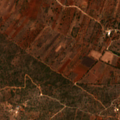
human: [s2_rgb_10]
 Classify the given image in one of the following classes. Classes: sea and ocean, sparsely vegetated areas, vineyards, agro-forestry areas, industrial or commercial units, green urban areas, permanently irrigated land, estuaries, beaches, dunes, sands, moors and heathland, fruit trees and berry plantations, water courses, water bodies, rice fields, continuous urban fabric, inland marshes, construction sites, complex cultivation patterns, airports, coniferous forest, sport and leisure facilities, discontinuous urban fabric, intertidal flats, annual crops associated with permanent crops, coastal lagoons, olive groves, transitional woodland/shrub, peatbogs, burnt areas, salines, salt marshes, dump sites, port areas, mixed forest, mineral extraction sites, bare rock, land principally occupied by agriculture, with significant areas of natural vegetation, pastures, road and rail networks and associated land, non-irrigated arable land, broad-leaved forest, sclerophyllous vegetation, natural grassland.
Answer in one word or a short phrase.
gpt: fruit trees and berry plantations, complex cultivation patterns, sclerophyllous vegetation